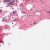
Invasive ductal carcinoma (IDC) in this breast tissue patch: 0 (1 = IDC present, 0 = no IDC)